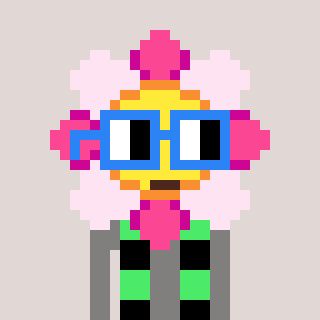
a pixel art character with square blue glasses, a flower-shaped head and a bluegrey-colored body on a warm background